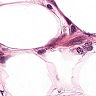
Metastatic tissue present: yes